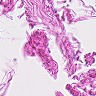
Metastatic tissue present: no